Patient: sex M, age 77
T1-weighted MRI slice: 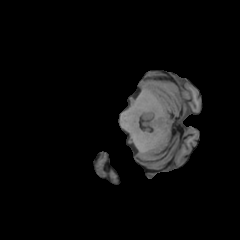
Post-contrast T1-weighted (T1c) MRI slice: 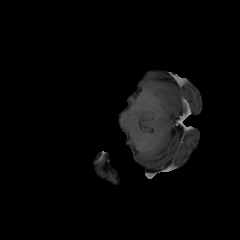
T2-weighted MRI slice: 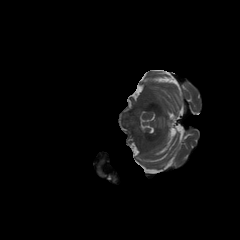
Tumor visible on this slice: no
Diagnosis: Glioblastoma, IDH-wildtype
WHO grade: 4